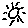
Label: sun